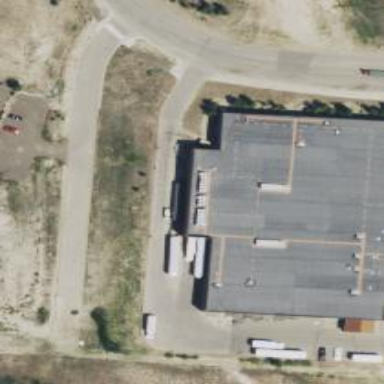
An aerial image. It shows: Supermarket building.